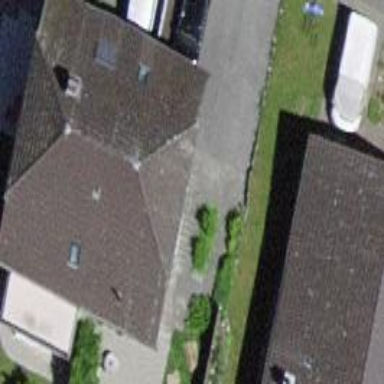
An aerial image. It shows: Detached building.